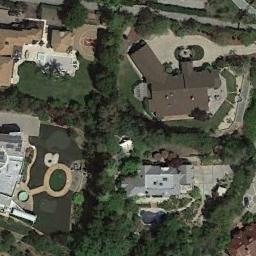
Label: sparse_residential